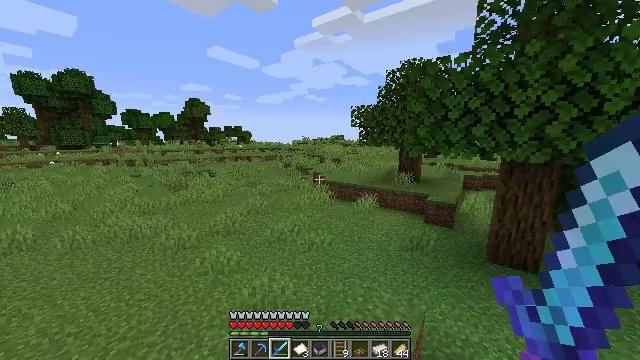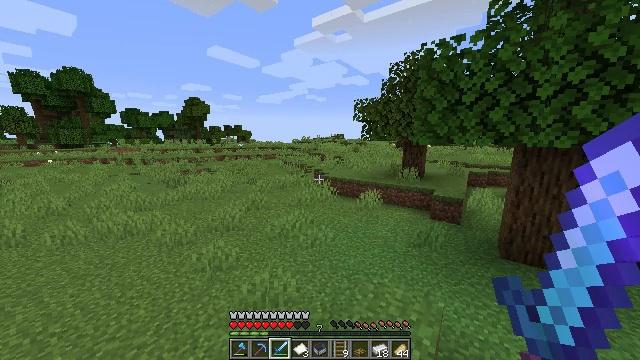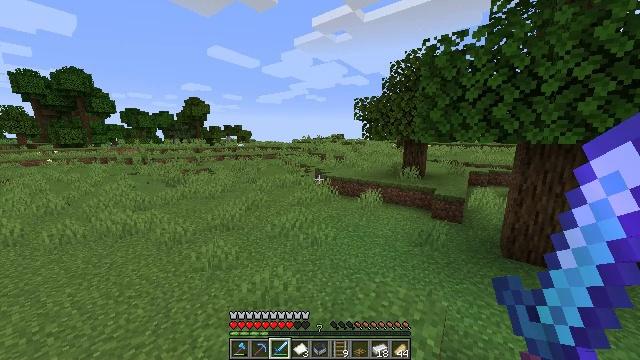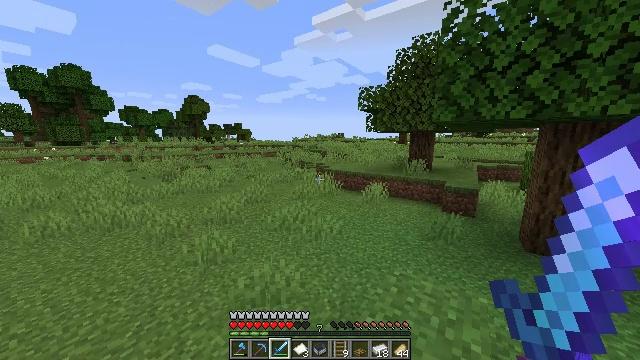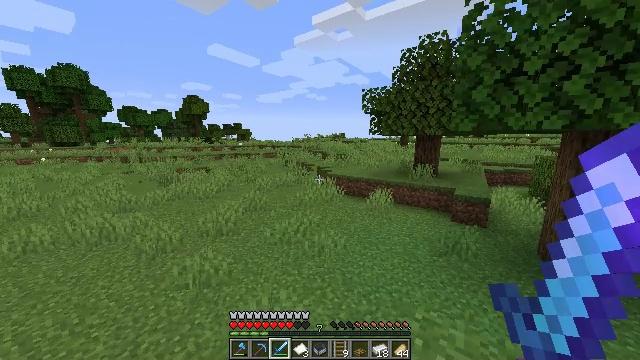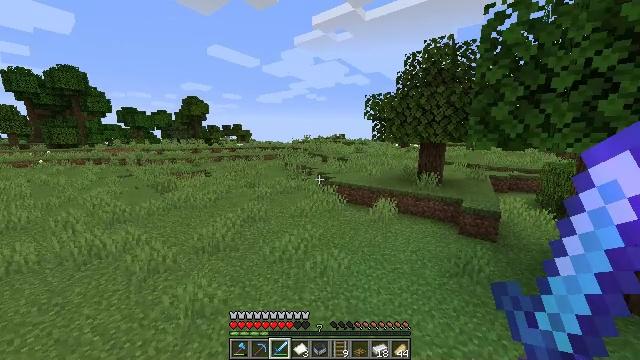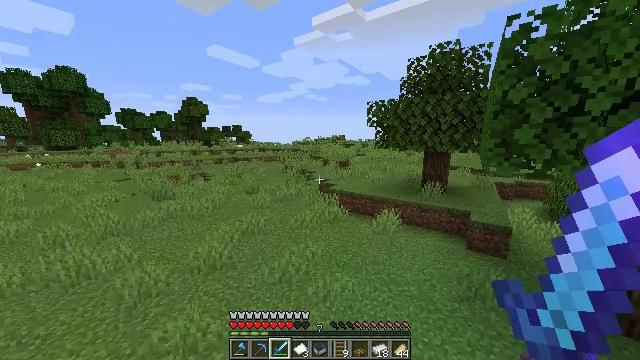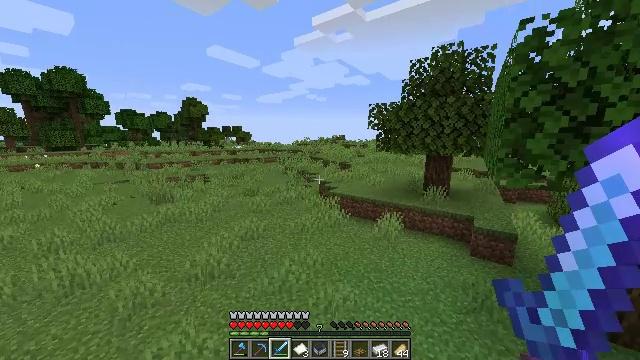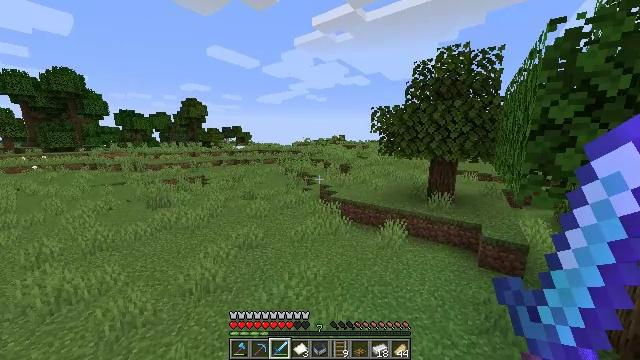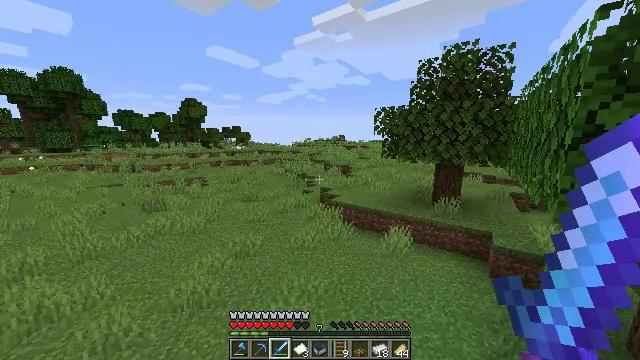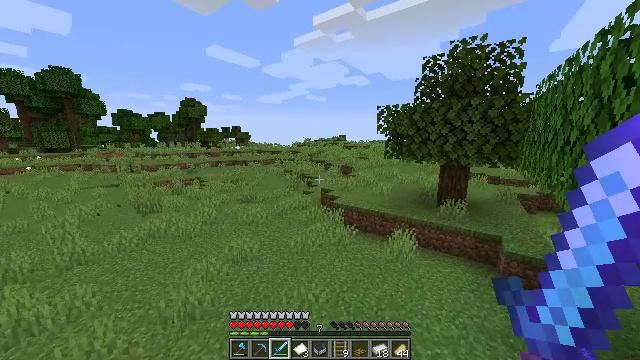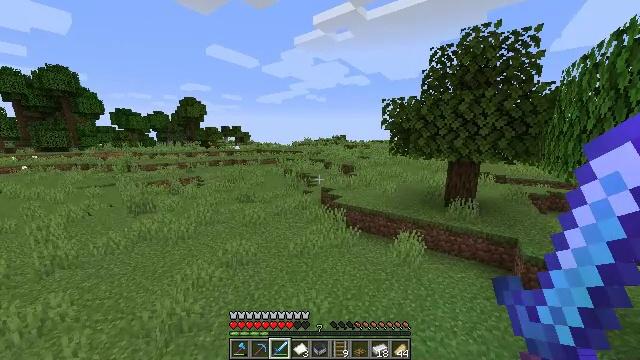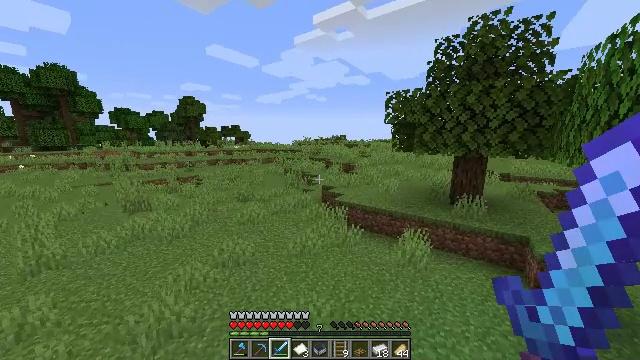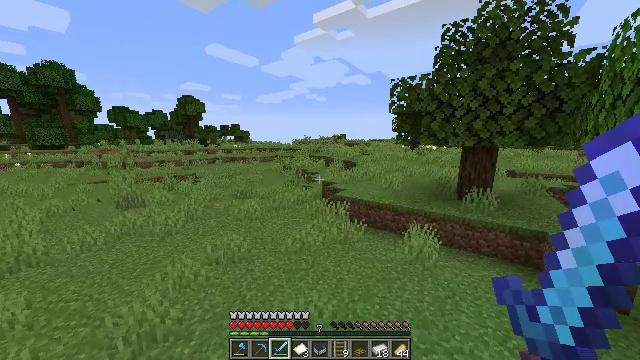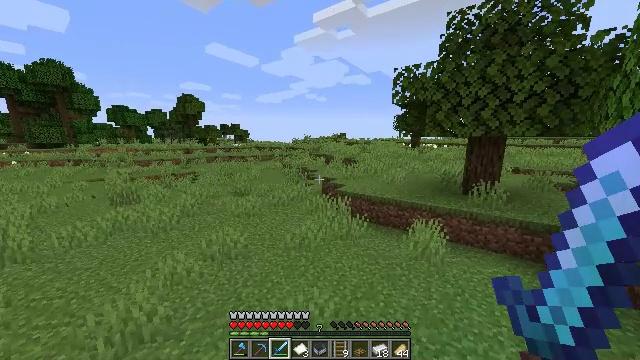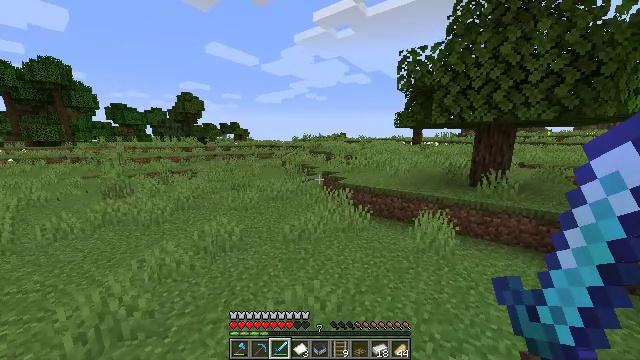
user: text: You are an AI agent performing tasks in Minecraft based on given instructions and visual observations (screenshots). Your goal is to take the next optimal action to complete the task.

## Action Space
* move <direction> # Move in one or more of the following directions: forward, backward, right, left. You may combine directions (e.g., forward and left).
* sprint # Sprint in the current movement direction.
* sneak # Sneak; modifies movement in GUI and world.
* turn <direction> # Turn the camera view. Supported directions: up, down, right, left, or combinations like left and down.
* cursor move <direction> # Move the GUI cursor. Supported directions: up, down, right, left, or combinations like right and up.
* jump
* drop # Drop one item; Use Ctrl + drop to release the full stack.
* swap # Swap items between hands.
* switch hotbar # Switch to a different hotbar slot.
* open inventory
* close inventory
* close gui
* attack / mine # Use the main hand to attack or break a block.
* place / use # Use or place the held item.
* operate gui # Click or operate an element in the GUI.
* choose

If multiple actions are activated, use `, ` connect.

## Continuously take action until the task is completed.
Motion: motion action
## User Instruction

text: Harvest sugar cane from the plant.
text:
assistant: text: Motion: move forward, sprint, jump
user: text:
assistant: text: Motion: move forward, sprint, jump
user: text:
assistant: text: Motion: move forward, jump
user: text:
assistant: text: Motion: move forward, jump
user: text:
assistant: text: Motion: move forward, jump
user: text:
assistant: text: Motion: move forward, jump
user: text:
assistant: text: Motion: move forward, jump
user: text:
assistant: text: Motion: move forward, jump
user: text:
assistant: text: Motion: move forward, jump
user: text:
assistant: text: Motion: move forward, jump
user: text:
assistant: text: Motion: move forward, jump
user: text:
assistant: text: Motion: move forward, sprint, jump
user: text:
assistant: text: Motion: move forward, sprint, jump
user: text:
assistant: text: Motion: move forward, sprint, jump
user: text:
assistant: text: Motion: move forward, sprint, jump
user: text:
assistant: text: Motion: move forward, sprint, jump
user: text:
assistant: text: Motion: move forward, jump
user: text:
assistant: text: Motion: move forward, jump
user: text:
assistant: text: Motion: move forward, jump
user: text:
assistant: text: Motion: move forward, jump
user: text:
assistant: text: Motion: move forward, jump
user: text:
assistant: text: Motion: move forward, jump
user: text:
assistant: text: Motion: move forward, jump
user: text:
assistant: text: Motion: move forward, jump
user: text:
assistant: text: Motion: move forward, jump
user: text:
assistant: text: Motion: move forward, sprint, jump
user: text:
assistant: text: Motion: move forward, sprint, jump
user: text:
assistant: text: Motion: move forward, sprint, jump
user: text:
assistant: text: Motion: move forward, sprint, jump
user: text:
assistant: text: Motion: move forward, sprint, jump